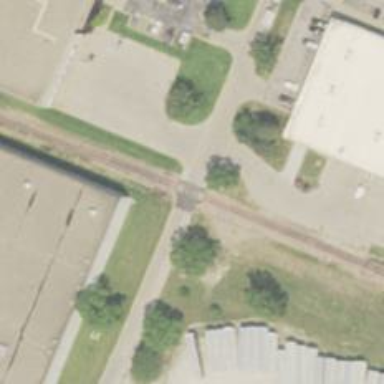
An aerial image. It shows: Railway level crossing.